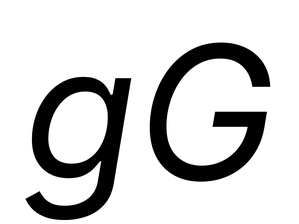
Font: Inter-Italic_Italic